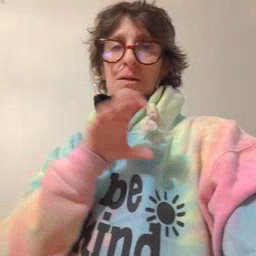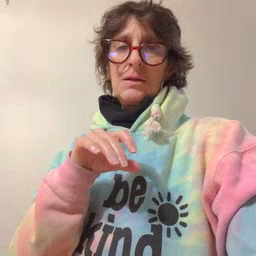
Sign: chocolate